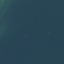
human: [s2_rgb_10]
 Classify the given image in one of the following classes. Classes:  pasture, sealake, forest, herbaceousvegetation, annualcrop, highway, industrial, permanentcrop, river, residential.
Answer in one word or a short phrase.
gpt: SeaLake